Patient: sex M, age 34
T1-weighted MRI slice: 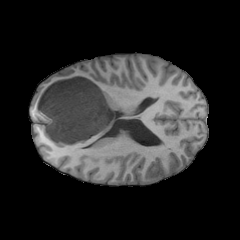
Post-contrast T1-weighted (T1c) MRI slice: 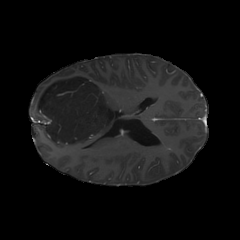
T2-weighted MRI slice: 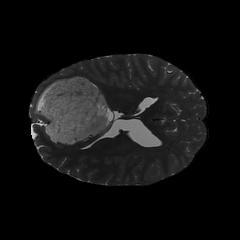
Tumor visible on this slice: yes
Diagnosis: Astrocytoma, IDH-mutant
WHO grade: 2